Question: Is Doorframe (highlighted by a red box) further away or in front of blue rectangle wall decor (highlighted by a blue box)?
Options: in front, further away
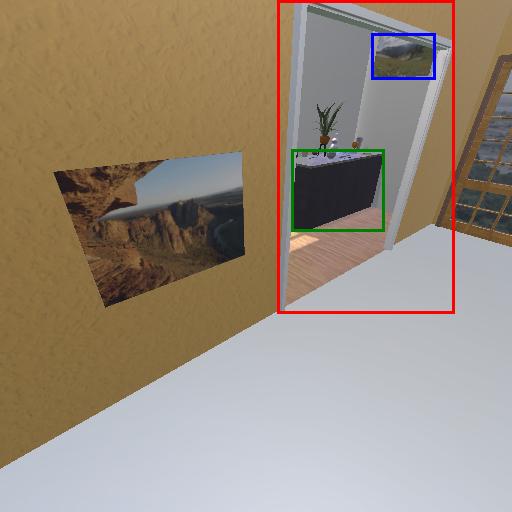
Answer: in front